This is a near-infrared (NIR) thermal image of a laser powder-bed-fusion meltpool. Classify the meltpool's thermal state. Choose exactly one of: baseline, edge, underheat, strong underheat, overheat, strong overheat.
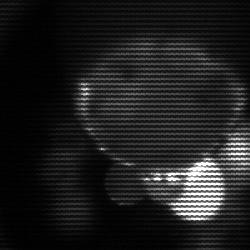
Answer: edge